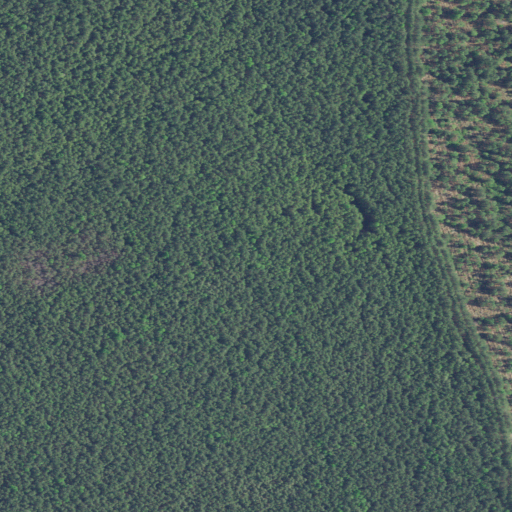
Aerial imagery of depression(s) in South Carolina named The Bay containing only woody wetlands